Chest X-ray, AP view. Patient: 33 years old, sex F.
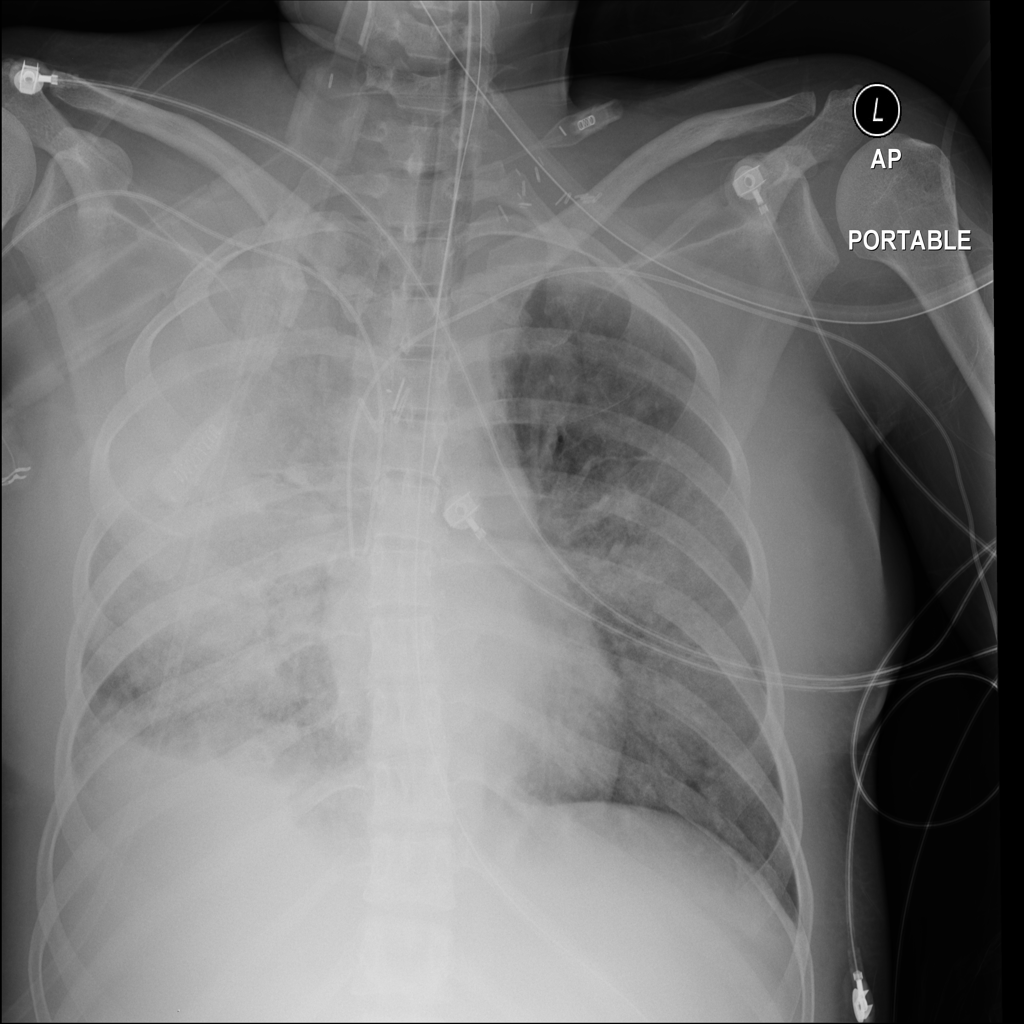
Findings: Consolidation, Infiltration